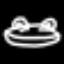
Label: frog